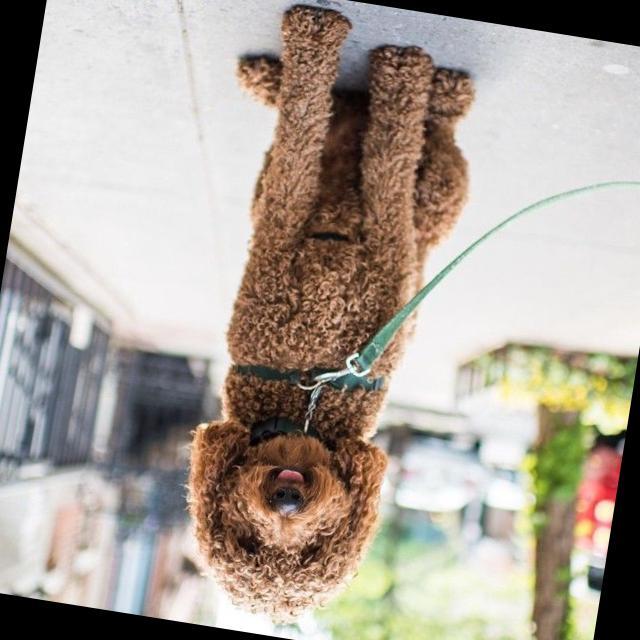
Healthy canine skin — no visible lesions, inflammation, or abnormalities. The skin and coat appear normal.